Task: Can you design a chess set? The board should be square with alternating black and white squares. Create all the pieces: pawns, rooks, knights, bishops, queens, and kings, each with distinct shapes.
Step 734:
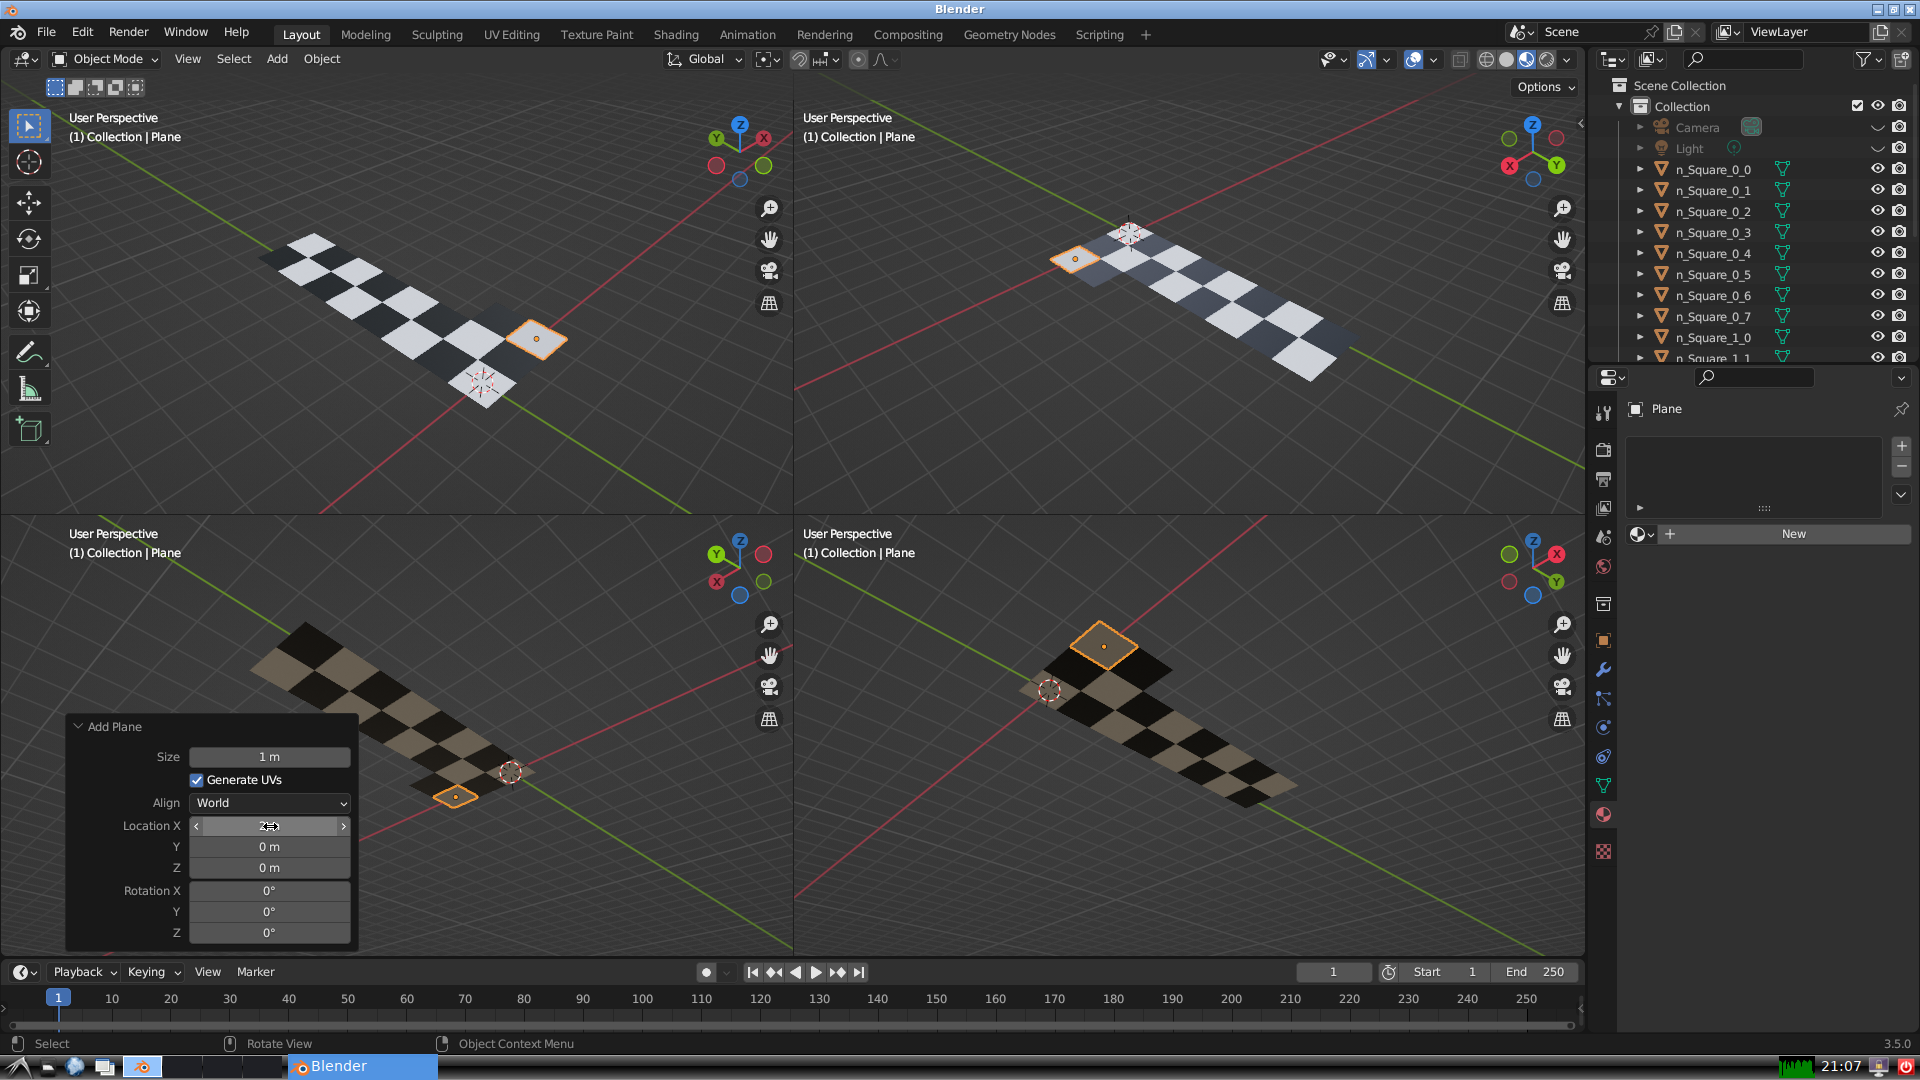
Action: {"mouse_move": [270, 846]}